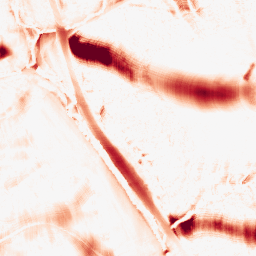
Category: morphological
Decomposition family: morphological_ellipse
Decomposition parameters: operation: opening
width: 50
height: 30
Upsampling method: quartic
Upsampling parameters: scale: 8
Upsampling scale: 8